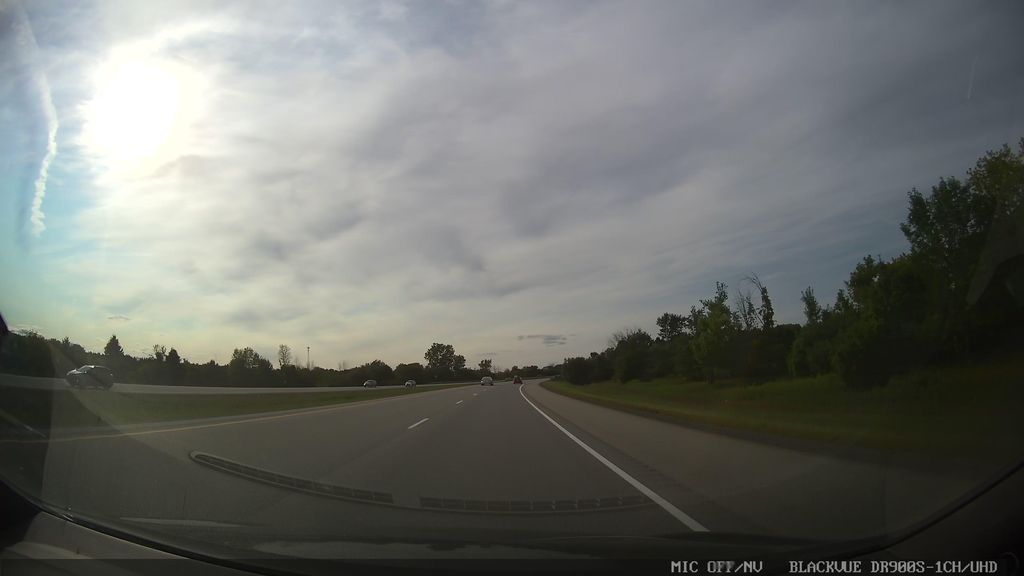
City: ottawa-gatineau